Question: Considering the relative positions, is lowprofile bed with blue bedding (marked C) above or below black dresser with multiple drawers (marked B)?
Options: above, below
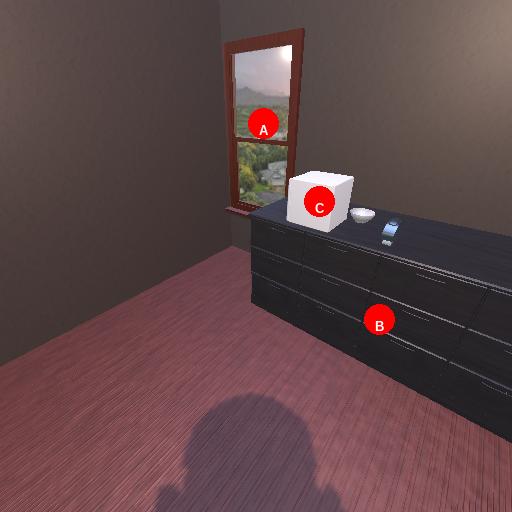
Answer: above